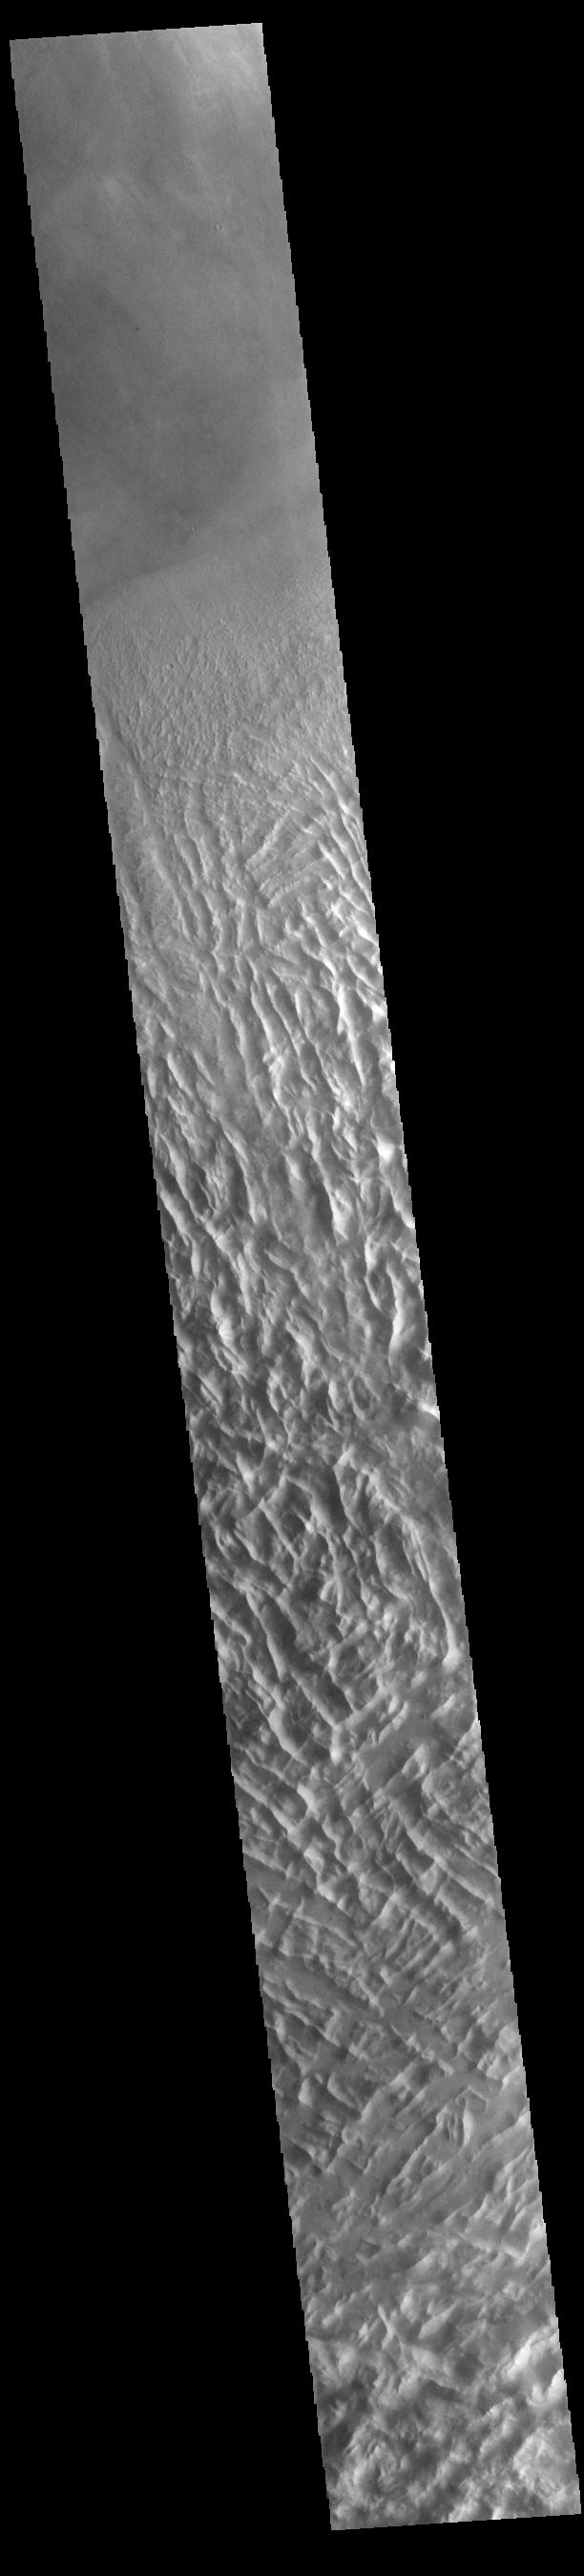
Lycus Sulci 2001 Mars Odyssey, Mars